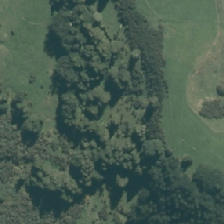
Land cover: indigenous_forest